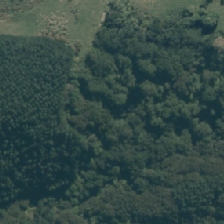
Land cover: indigenous_forest